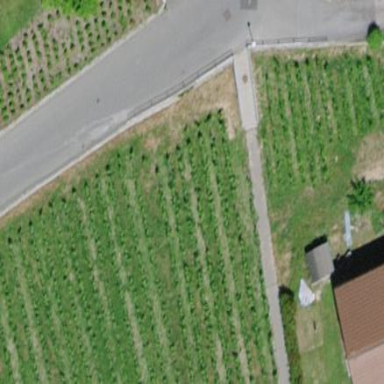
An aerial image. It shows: Vineyard with grape crops.